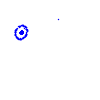
Particle: electron